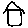
Label: house